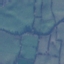
Land use / land cover: Pasture